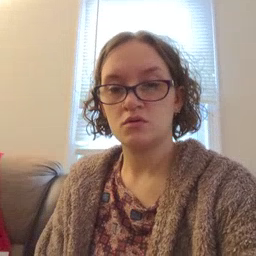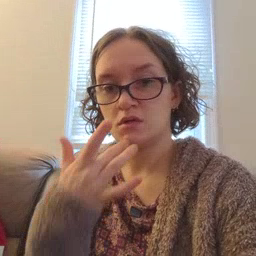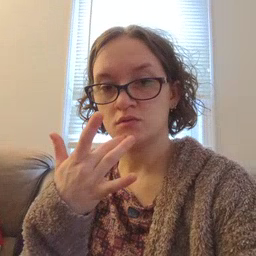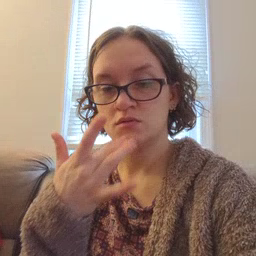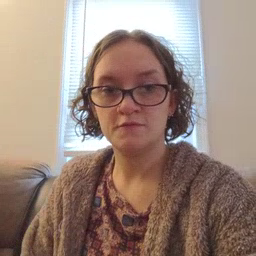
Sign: taste